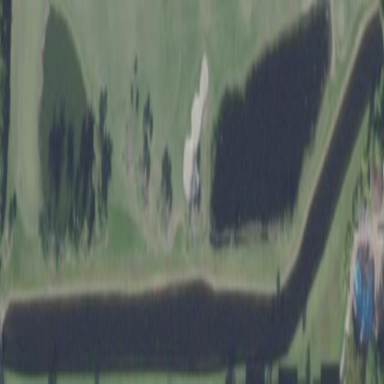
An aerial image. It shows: Water hazard in golf course. The hazard is natural water feature.